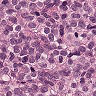
Metastatic tissue present: yes